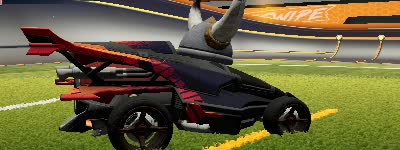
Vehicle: aftershock